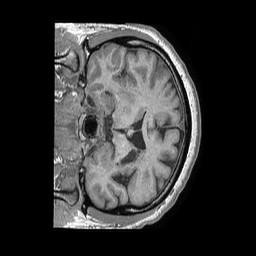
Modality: T1w
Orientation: coronal
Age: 56
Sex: male
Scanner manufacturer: philips
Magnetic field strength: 1.5 T
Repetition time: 0.007993 s
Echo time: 0.003718 s